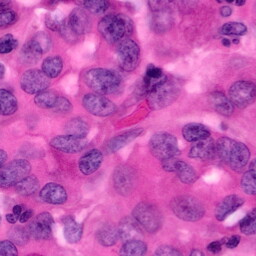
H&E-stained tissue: Pancreatic